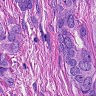
Metastatic tissue present: yes